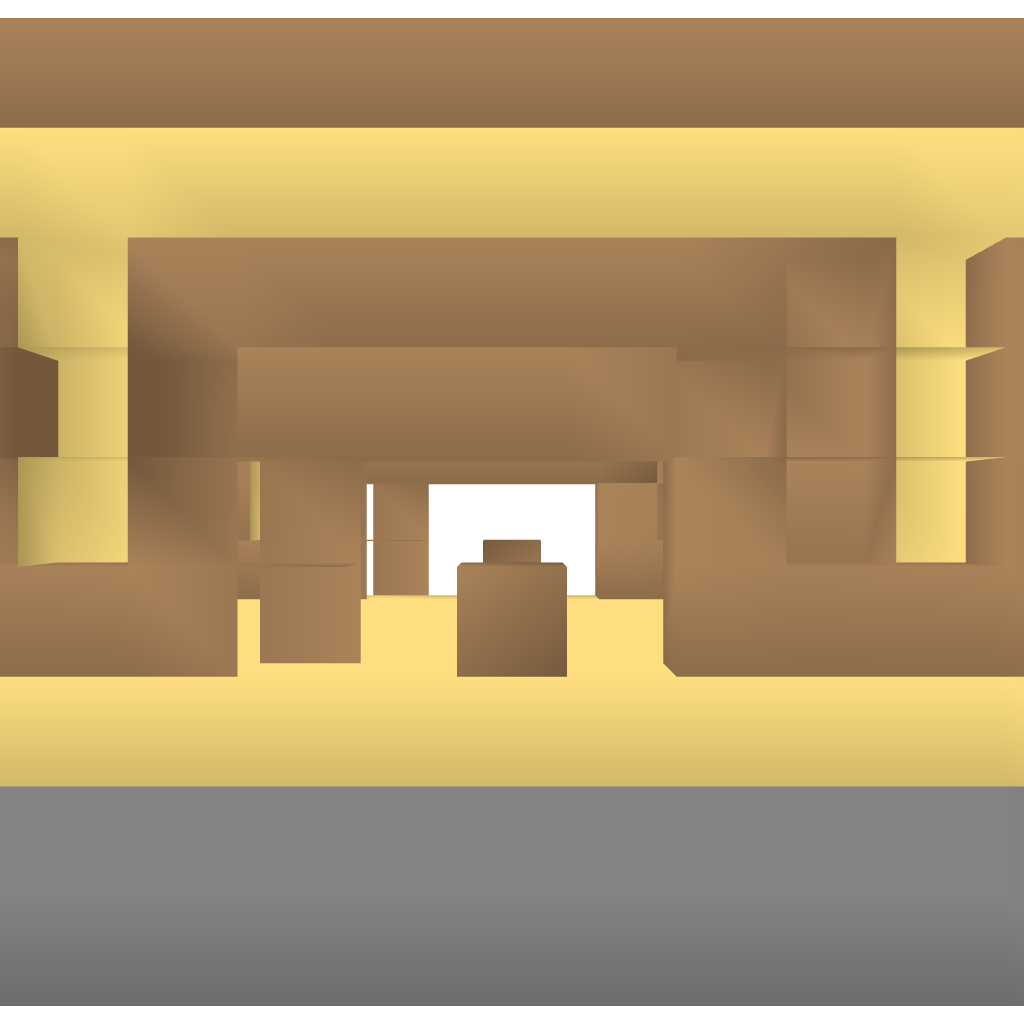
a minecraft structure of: Meditation House (Trap) wooden sand  house 9 blocks high